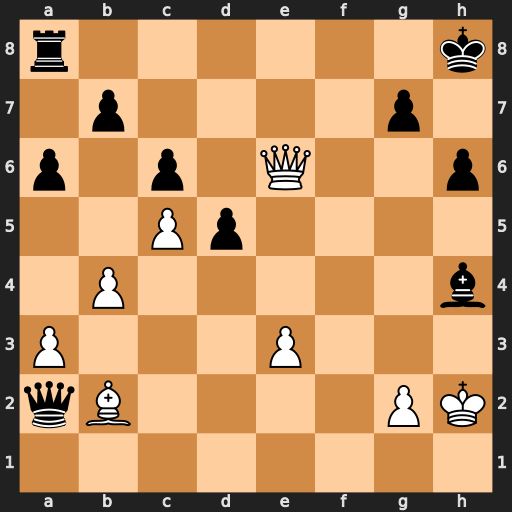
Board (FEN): r6k/1p4p1/p1p1Q2p/2Pp4/1P5b/P3P3/qB4PK/8
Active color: w
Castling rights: -
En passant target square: -
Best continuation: Qxh6+ Kg8 Qxg7#